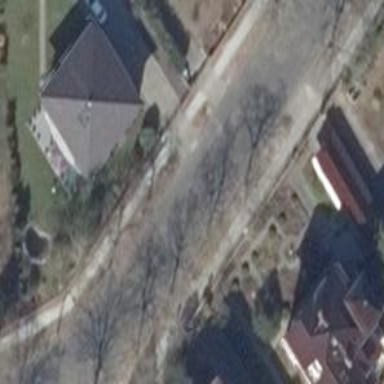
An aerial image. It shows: Residential road with asphalt surface. It has separate sidewalks on both sides.